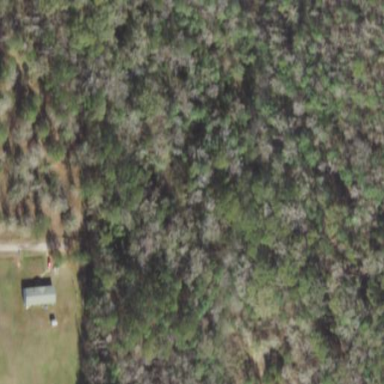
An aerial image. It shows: Mixed woodland with various types of leaves.